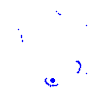
Particle: pion